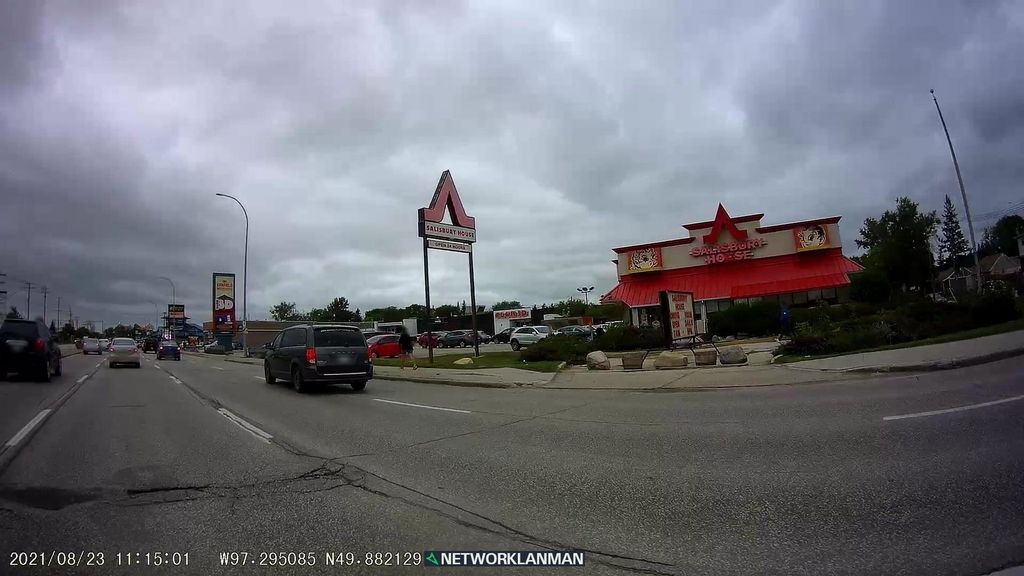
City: winnipeg